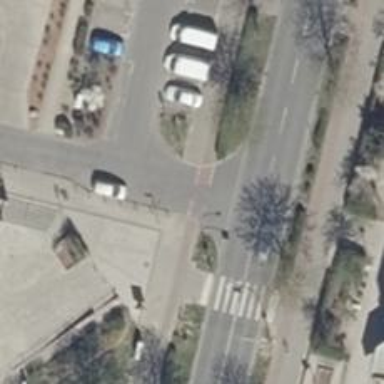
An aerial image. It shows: Unmarked road crossing.